Interaction volume radius: 10 \u00c5
Interaction volume height: 25 \u00c5
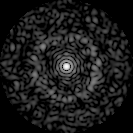
Disorder parameter: 0.8378